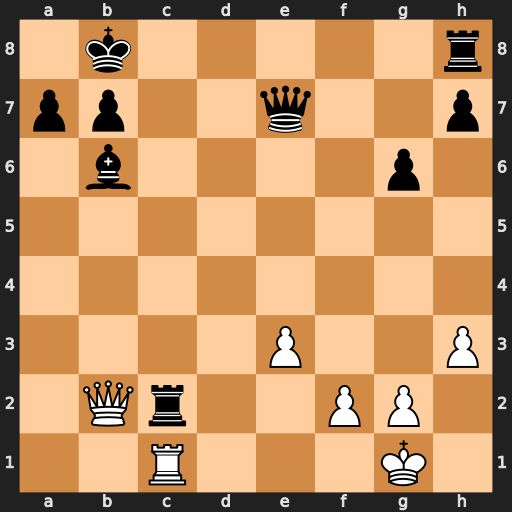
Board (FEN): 1k5r/pp2q2p/1b4p1/8/8/4P2P/1Qr2PP1/2R3K1
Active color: w
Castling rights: -
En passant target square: -
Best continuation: Qxh8+ Qd8 Qxd8+ Bxd8 Rxc2